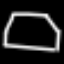
Label: octagon